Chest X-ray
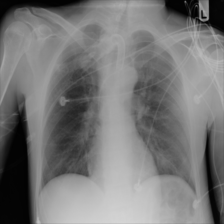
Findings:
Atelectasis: negative
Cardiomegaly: negative
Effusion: negative
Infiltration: negative
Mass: negative
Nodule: negative
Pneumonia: negative
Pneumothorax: negative
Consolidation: negative
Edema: negative
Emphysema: negative
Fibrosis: negative
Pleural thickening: negative
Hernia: negative